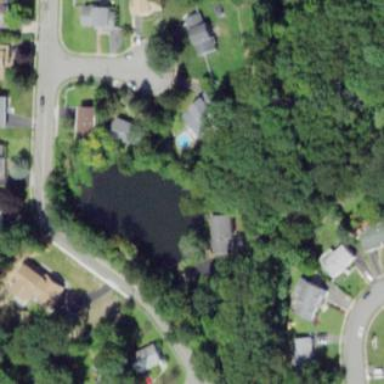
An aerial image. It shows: Serene pond in nature.